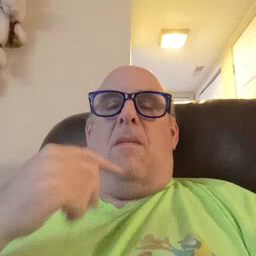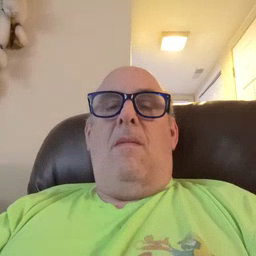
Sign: cry